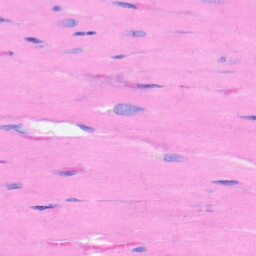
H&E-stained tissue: Heart